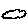
Label: cloud